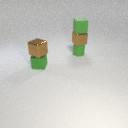
small brown metal cube above small green metal cube